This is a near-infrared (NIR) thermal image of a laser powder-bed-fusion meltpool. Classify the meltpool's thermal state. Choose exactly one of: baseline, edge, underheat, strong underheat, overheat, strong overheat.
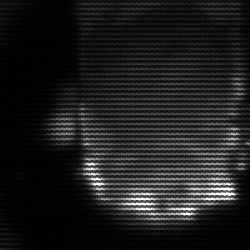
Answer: baseline